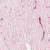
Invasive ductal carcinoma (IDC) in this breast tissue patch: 0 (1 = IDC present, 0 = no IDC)